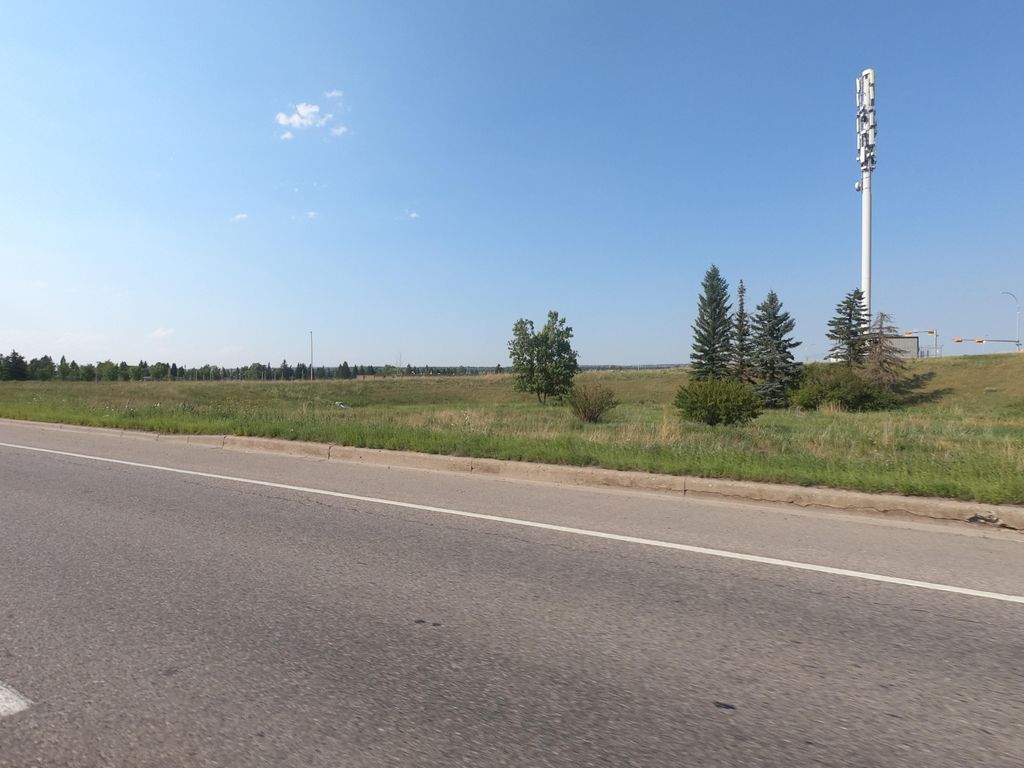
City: calgary